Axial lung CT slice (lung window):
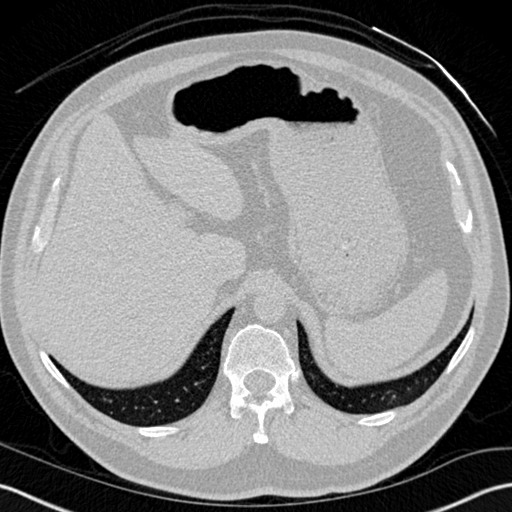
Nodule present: no